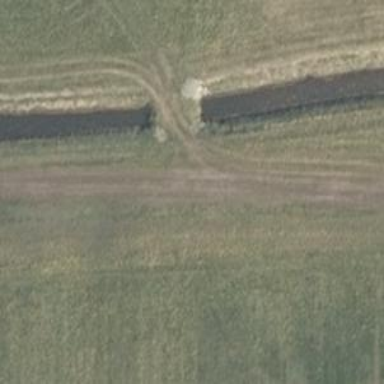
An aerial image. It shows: Culvert tunnel.